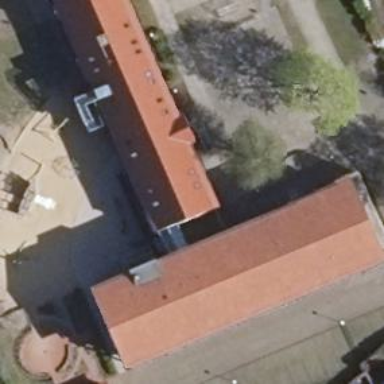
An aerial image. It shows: School building.